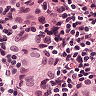
Metastatic tissue present: yes